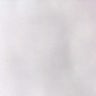
Metastatic tissue present: no